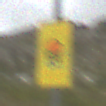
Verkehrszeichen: FahrzeugeMitWassergefaehrdenderLadungOhnePfeilsymbol
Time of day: Midday
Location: Outdoor (Nature)
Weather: Overcast
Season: NotSpecified
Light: Natural